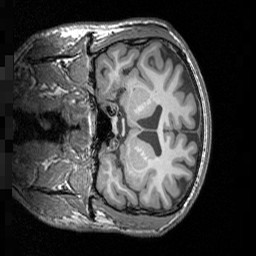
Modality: T1w
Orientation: coronal
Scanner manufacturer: siemens
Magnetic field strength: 3 T
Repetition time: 1.5 s
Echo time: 0.00291 s